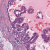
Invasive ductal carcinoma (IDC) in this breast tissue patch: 1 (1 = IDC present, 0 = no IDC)